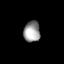
Tissue: lung
Cell type: Endothelial cells
Senescence score: 0.5547
Nuclear area (px): 337
Mean DAPI intensity: 153.445